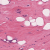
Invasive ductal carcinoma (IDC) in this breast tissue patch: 0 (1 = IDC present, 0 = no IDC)